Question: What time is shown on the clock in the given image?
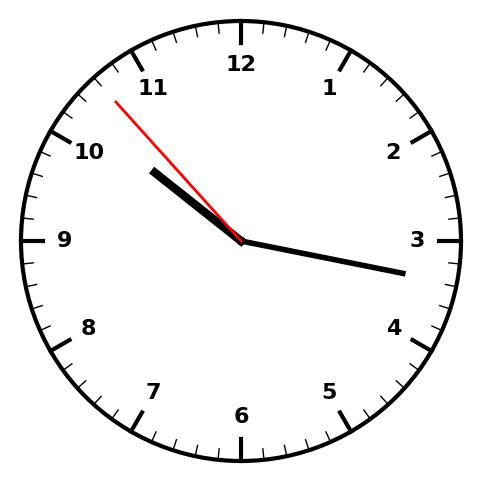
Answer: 10:16:53